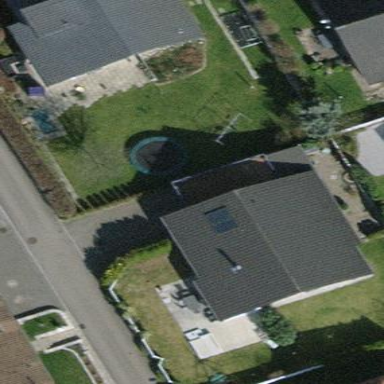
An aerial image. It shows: Detached building.